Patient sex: F
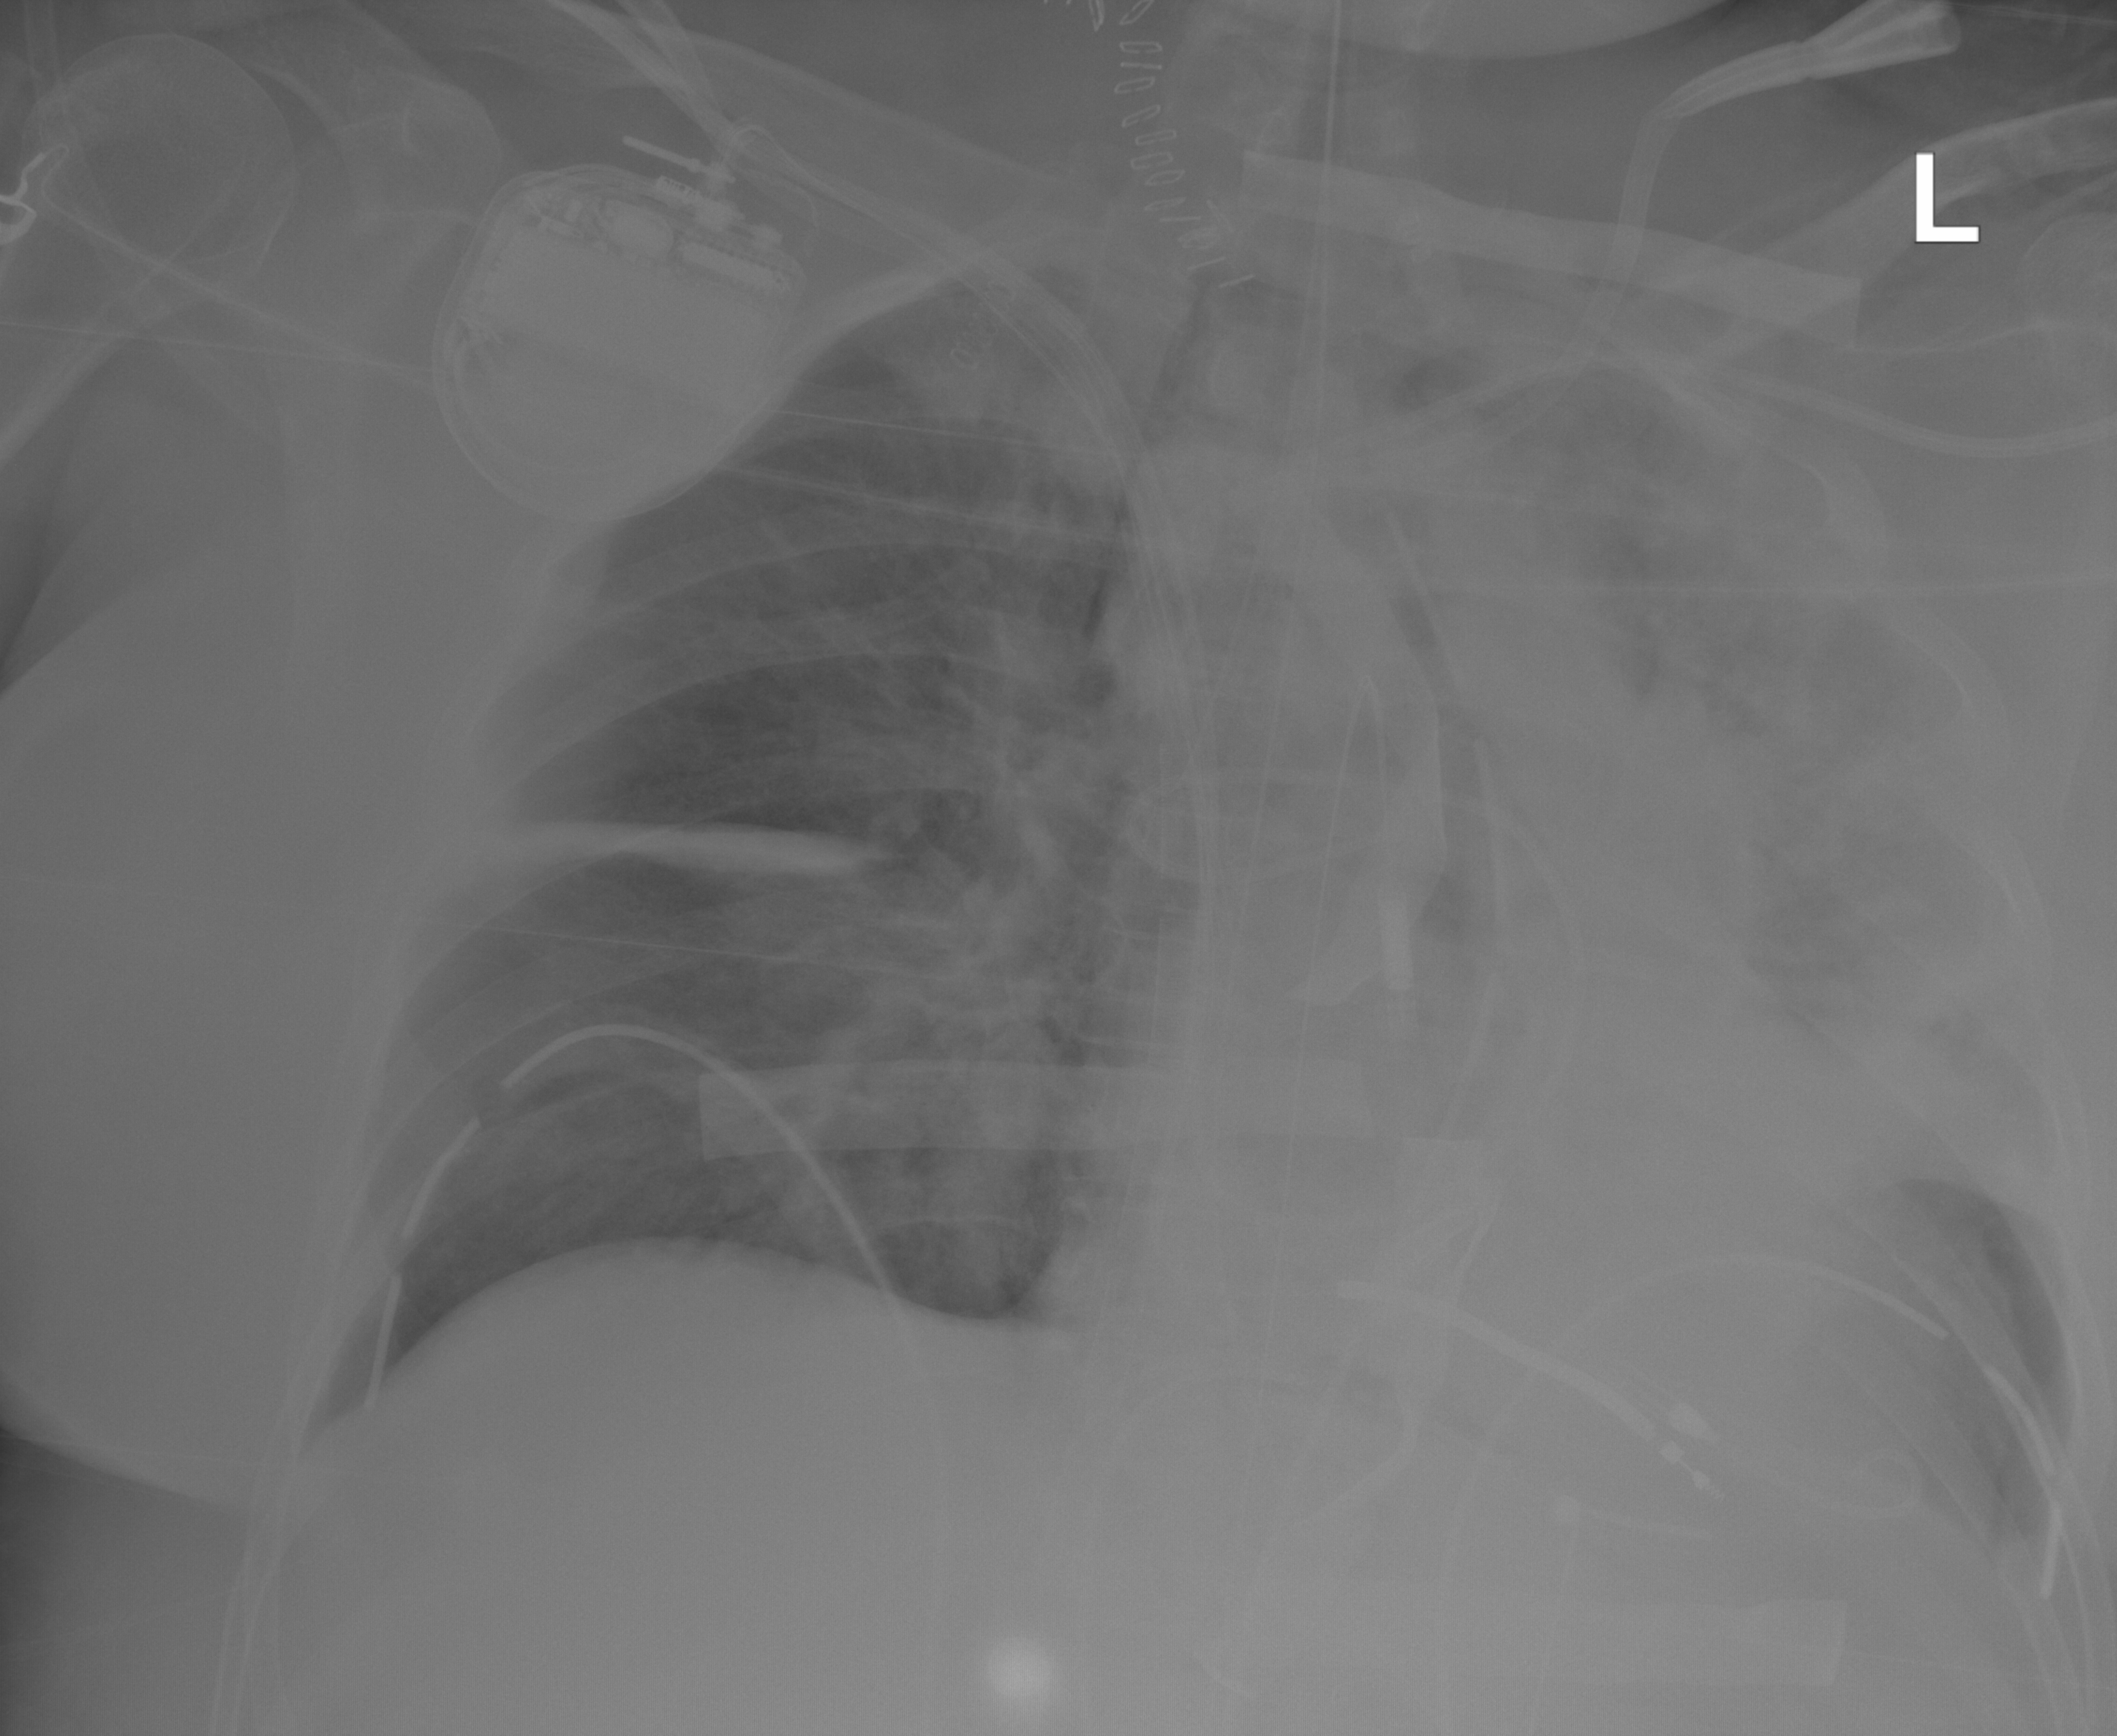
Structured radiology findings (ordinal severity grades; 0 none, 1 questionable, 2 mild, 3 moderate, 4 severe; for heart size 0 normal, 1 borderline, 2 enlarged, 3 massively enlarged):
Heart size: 0
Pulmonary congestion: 2
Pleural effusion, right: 0
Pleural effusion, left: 1
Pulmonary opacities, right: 0
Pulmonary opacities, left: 4
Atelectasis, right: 2
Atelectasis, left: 4